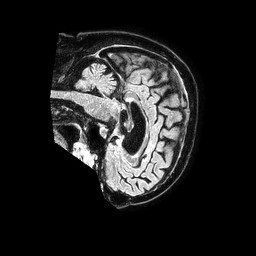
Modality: FLAIR
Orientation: sagittal
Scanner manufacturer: philips
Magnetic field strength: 1.5 T
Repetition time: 4.8 s
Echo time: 0.3 s